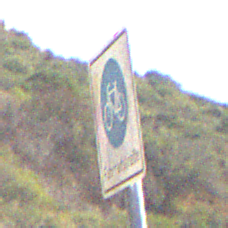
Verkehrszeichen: BeginnFahrradstrasse
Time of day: MorningAfternoon
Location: Outdoor (RoadRail)
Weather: PartlyCloudy
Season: NotSpecified
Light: Natural